Aerial crown-view tile of a tropical tree (Barro Colorado Island, Panama), acquired 20240611:
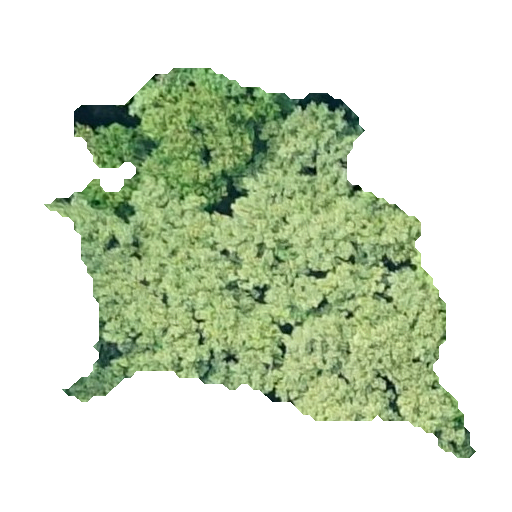
Species: Luehea seemannii
GBIF accepted scientific name: Luehea seemannii
Crown area: 154.496 m²